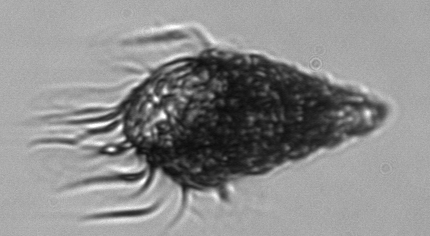
Label: Laboea_strobila